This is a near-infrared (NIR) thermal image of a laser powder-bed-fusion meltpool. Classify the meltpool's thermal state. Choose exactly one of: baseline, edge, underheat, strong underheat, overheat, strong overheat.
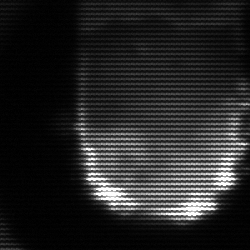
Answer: baseline